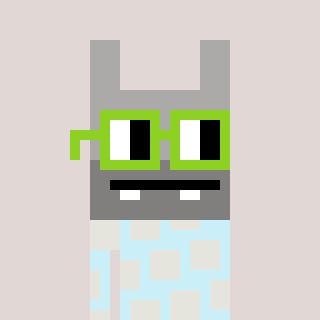
a pixel art character with square light green glasses, a rabbit-shaped head and a cold-colored body on a warm background